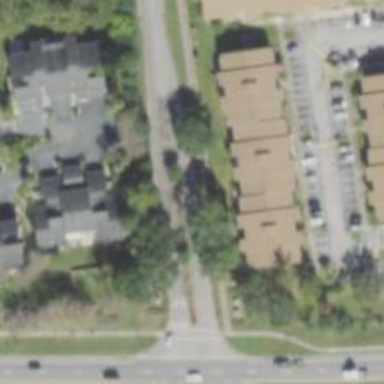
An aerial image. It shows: Asphalt road in residential area.